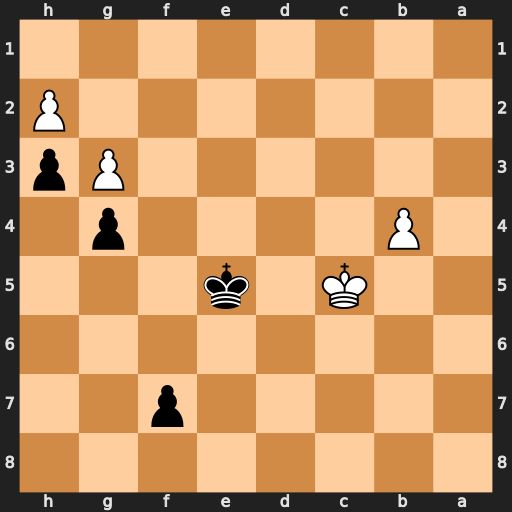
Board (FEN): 8/5p2/8/2K1k3/1P4p1/6Pp/7P/8
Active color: b
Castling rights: -
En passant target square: -
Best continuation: f5 b5 Ke6 b6 Kd7 Kd5 f4 b7 Kc7